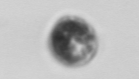
Label: Dinophyceae